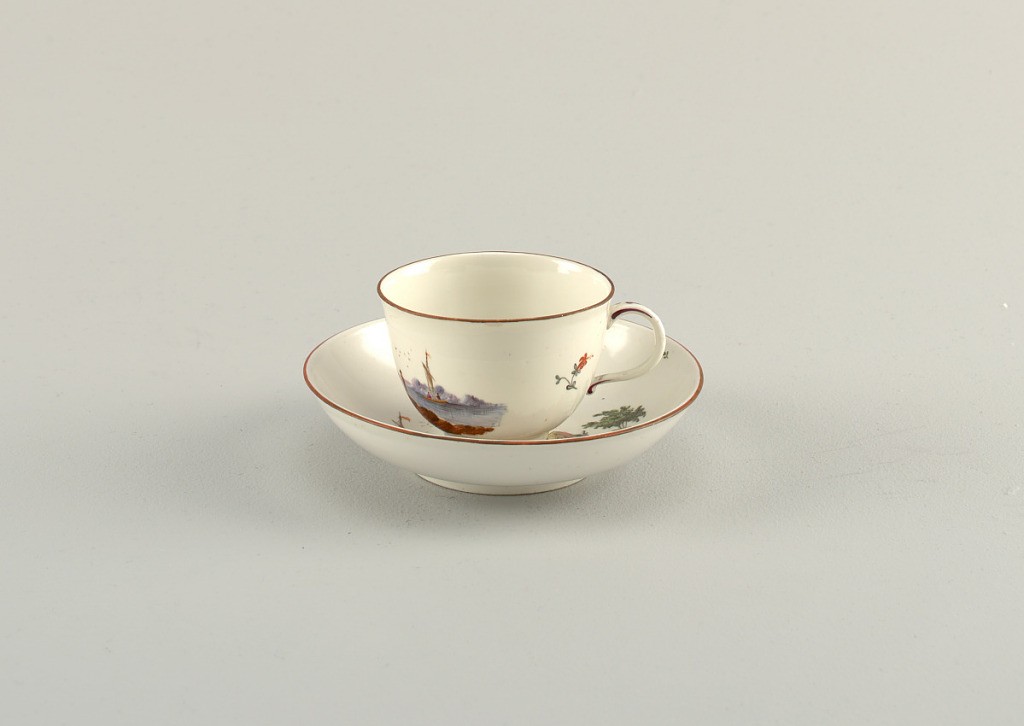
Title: Cup and Saucer
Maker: Frankenthal Porcelain Factory, German, active mid- to late 18th century
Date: ca. 1760–1790
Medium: hard paste porcelain, vitreous enamel
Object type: cup and saucer
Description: Cylindrical, with rounded base and slightly splayed foot; projecting gadrooned rim and tiger-head handles. Lower portion of body gadrooned. Bands of blue diapering with recurrent medallions about neck and base.